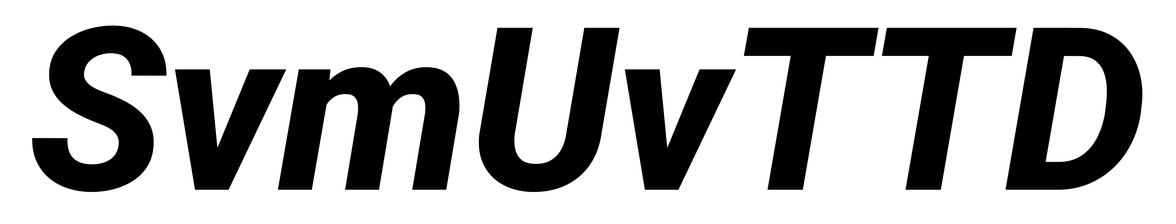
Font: Roboto-Italic_ExtraBold_Italic